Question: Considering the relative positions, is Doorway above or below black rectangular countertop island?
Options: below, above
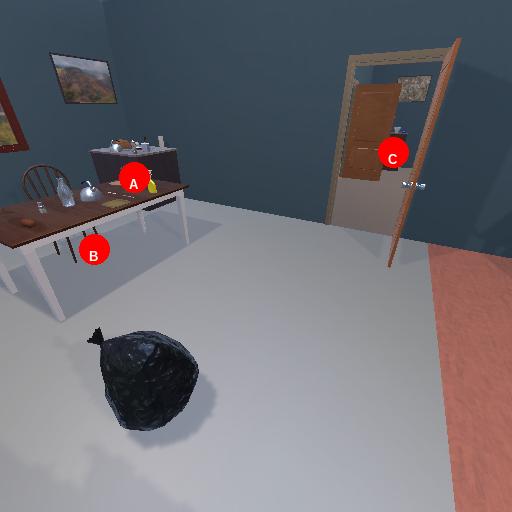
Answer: below